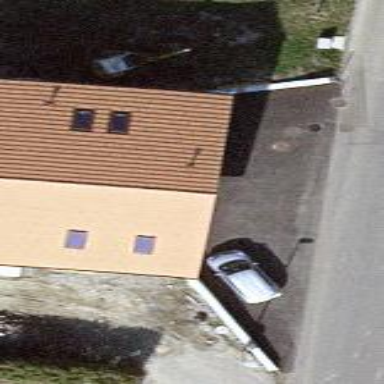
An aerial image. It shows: Garage building.